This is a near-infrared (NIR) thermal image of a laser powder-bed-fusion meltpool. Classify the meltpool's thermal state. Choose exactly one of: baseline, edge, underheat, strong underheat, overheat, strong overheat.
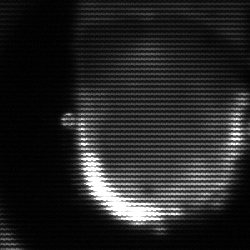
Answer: baseline